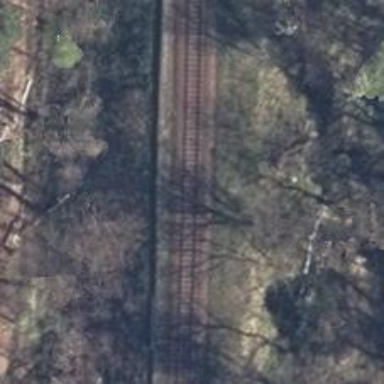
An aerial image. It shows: Railway track.